Field crop: maize
Growth stage: 2
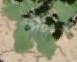
Species: chenopodium